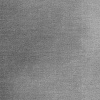
Atmospheric dust classification: dusty